Question: I am observing a weird trend in my app: whenever an alert message is displayed, the value of navigation bar button's title gets changed to its storyboard title value. Here is one of the UIAlertView:

Title value 100 that is visible in image above is the value that is present in my storyboard. I am successfully changing this bar button's value to whatever is the current score with this line:
'''
self.coinsRemainingButton.titleLabel.text = self.coinsRemaining;
'''
Everything works fine until I display some alert view. As soon as any UIAlertView is displayed, this navigation bar button's title gets changed to 100 irrespective of the current score. For ex. even if my current score is 500, as soon as an alert message appears my bar button's value gets changed to 100, as shown in screenshot above.
I've checked thoroughly and I am not changing the value mistakenly myself.
If I remove UIAlertView lines everything comes back in order.
Thanks for your time.
Update 1: Here is my UIAlertView code:
'''
UIAlertView *iapSuccessful = [[UIAlertView alloc] initWithTitle:@"Purchase Successful"
message:@"Congrats!! You just got coins"
delegate:Nil
cancelButtonTitle:@"Ok"
otherButtonTitles: nil];
[iapSuccessful show];
'''
Update 2: I couldn't find solution so for the sake of workaround I thought of updating my bar button title by code immediately after UIAlertView is displayed:
'''
[iapSuccessful show];
self.coinsRemainingButton.titleLabel.text = self.coinsRemaining;
'''
but UIAlertView is still forcibly changing title of the bar button to storyboard value.
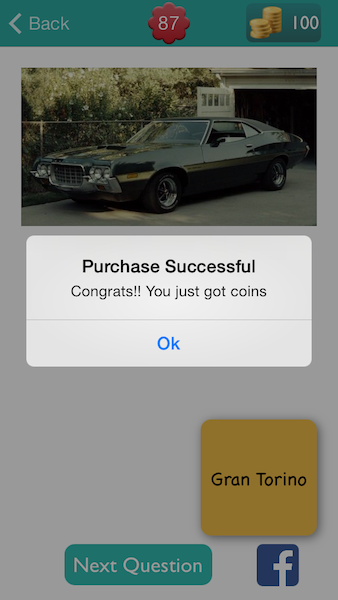
Answer: I tried several tricks to solve this problem but as soon as any 'UIAlertView' appears, value ('titleLabel.text') of the bar button item gets changed to its storyboard value.
I observed that value is getting changed for the navigation bar objects that are drawn from storyboard. So I :)
Here is code for adding bar button item programmatically, if you require:
'''
//Add a custom button as the right bar button item of navigation bar
self.coinsRemainingButton.frame = CGRectMake(0.00f, 0.00f, 72.00f, 37.00f);
[self.coinsRemainingButton setBackgroundImage:[UIImage imageNamed:@"coinsBackground"] forState:UIControlStateNormal];
[self.coinsRemainingButton setTitle:@"100" forState:UIControlStateNormal];
UIBarButtonItem *rightCustomBarButtonItem = [[UIBarButtonItem alloc] initWithCustomView:self.coinsRemainingButton];
self.navigationItem.rightBarButtonItem = rightCustomBarButtonItem;
'''